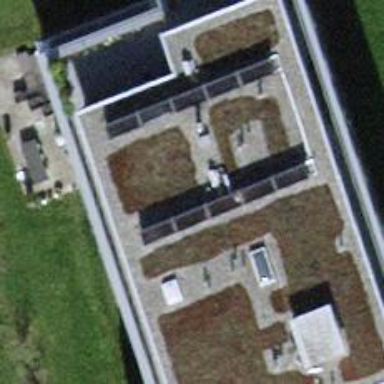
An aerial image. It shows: Flat-roofed building.